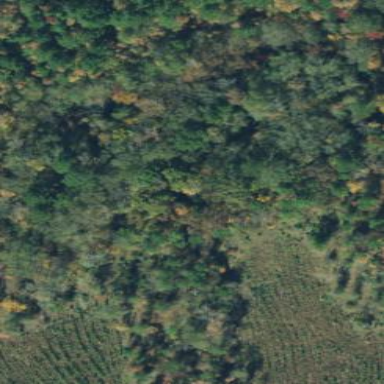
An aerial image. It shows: Mixed woodland with variety of leaf types and cycles.